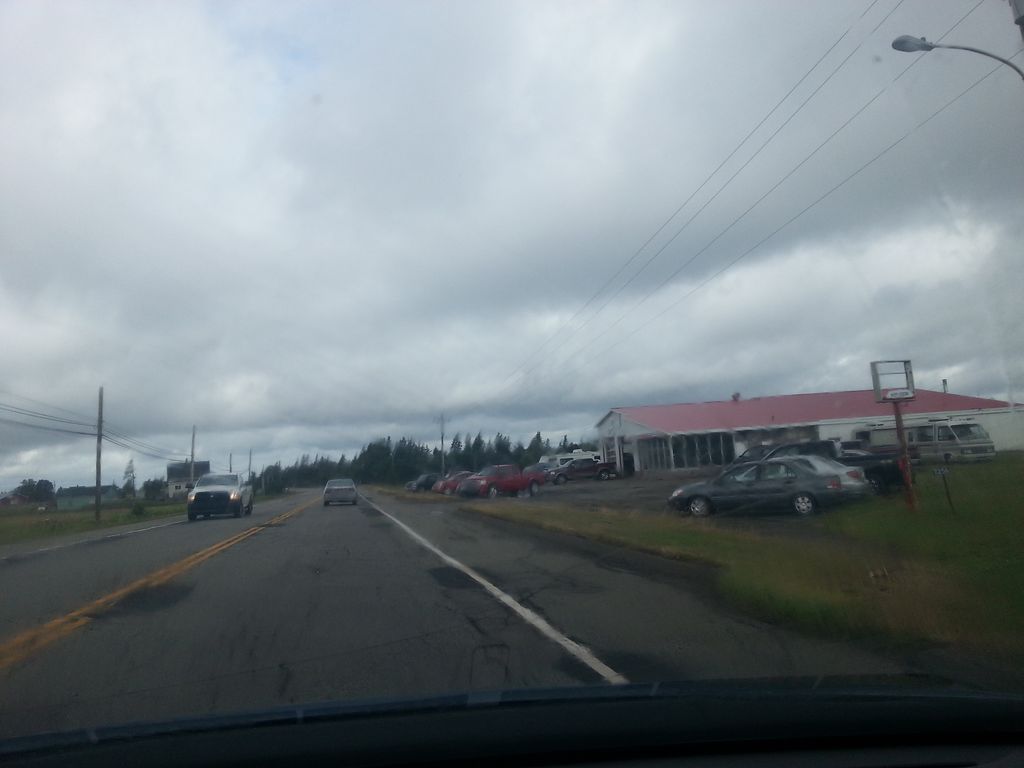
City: charlottetown